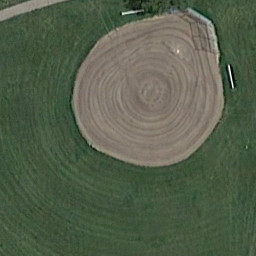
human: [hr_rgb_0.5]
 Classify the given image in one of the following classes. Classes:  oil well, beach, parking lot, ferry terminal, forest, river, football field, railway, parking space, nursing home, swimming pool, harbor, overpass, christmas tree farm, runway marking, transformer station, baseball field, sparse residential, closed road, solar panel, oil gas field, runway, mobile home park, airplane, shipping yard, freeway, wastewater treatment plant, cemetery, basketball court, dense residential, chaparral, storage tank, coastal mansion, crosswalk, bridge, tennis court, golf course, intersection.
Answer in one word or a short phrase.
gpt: baseball field